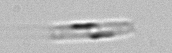
Label: Cerataulina_pelagica